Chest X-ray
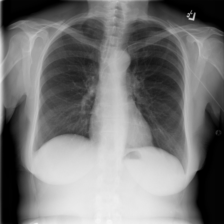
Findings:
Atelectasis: negative
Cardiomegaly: negative
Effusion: negative
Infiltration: negative
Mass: negative
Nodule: negative
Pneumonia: negative
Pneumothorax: negative
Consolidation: negative
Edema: negative
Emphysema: negative
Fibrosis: negative
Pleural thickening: negative
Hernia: negative